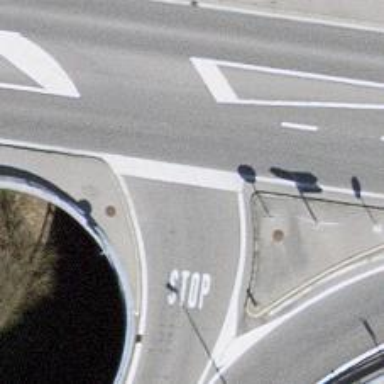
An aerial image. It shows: Road with stop sign.